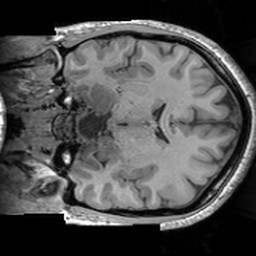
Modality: T1w
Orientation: coronal
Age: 34
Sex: female
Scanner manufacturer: siemens
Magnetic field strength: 3 T
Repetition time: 1.63 s
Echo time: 0.00311 s